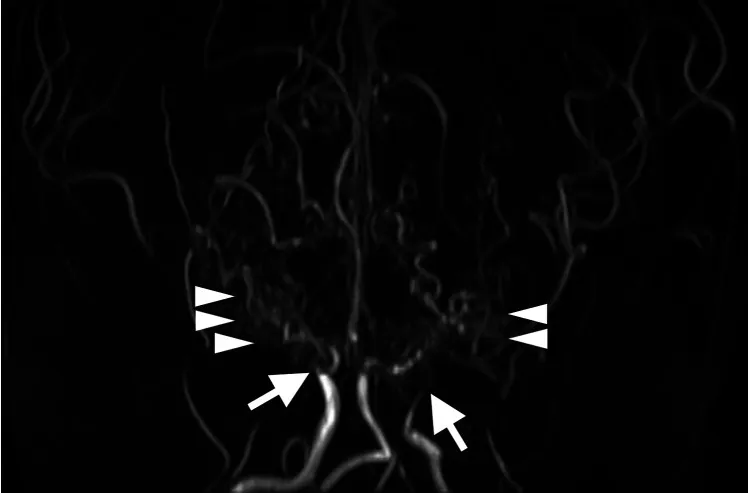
Three-dimensional time-of-flight magnetic resonance angiography at 8 years old shows bilateral occlusion of the supraclinoid internal carotid arteries (arrows) and development of collateral arteries (arrowheads).
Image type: radiology (mri)